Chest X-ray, PA view. Patient: 23 years old, sex M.
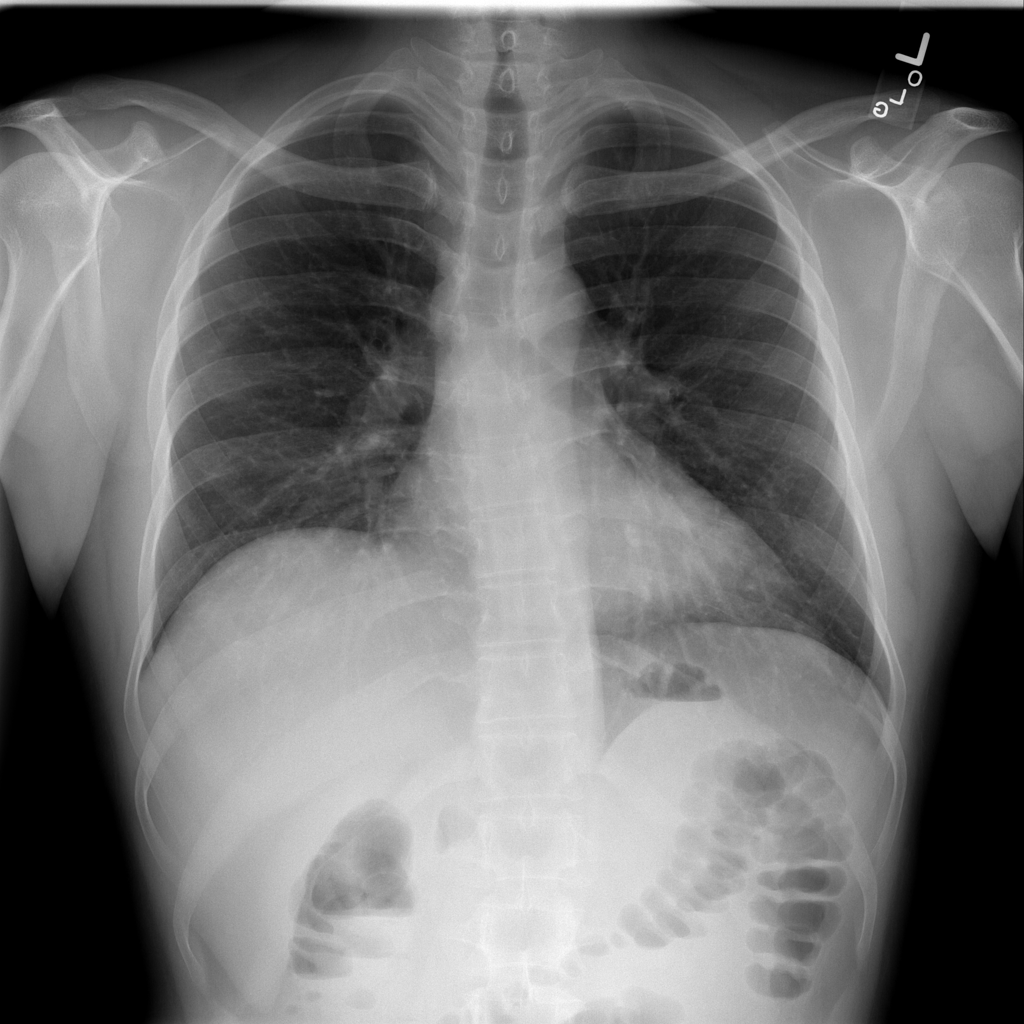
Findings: Infiltration